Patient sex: M
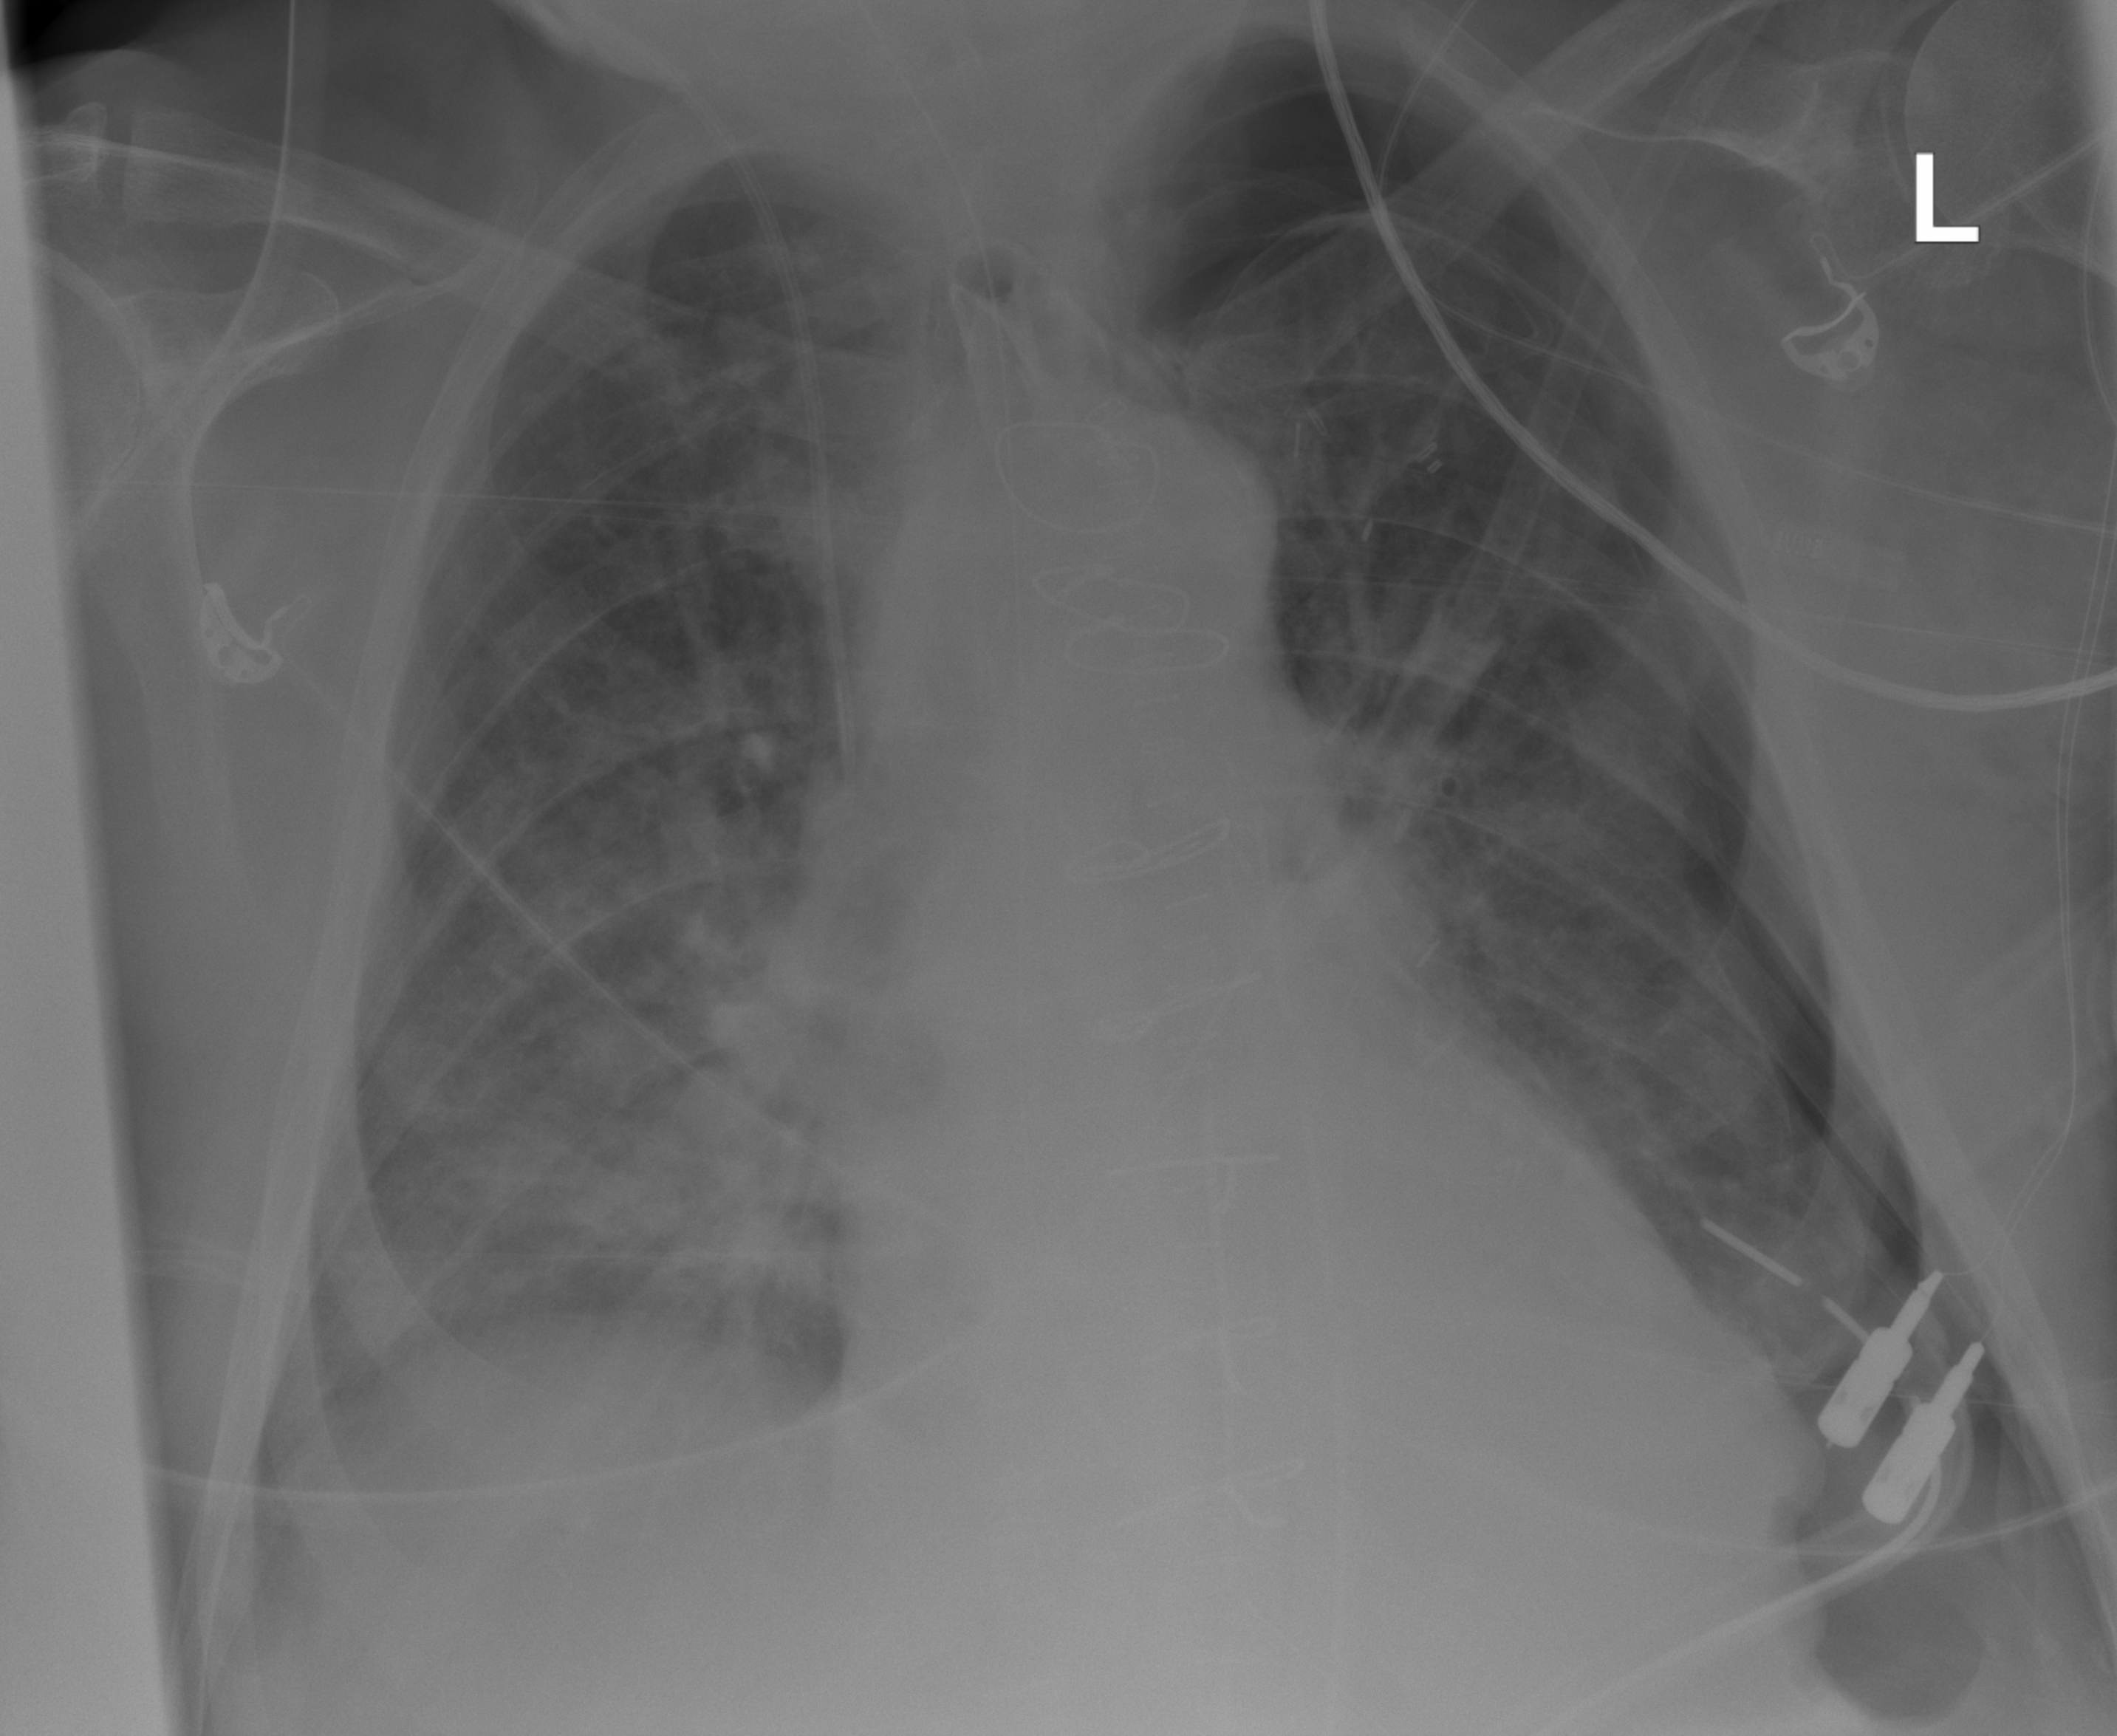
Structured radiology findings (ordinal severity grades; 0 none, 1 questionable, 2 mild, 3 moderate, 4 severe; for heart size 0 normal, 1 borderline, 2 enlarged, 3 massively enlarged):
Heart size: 1
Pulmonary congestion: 2
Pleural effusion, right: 2
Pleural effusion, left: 2
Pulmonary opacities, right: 3
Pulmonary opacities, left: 2
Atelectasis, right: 2
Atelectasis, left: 2